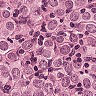
Metastatic tissue present: yes